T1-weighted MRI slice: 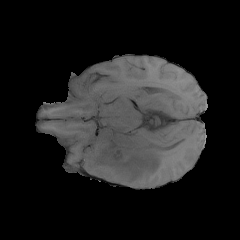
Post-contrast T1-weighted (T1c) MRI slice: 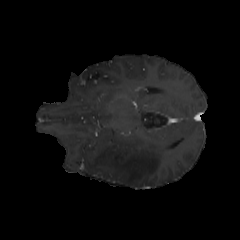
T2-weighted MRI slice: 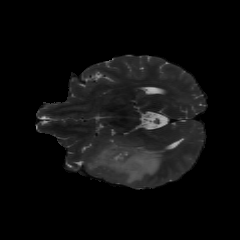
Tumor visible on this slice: yes